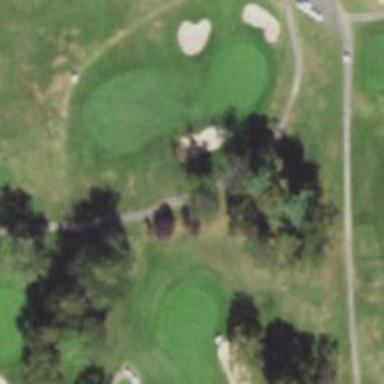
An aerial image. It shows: Path for both road and golf.